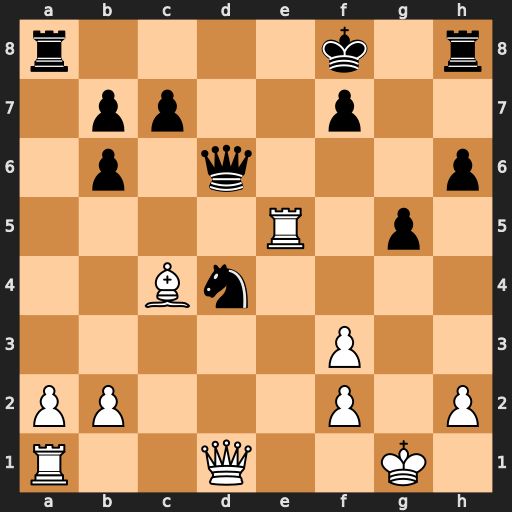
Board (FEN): r4k1r/1pp2p2/1p1q3p/4R1p1/2Bn4/5P2/PP3P1P/R2Q2K1
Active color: w
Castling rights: -
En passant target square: -
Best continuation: Rd5 Qxd5 Bxd5